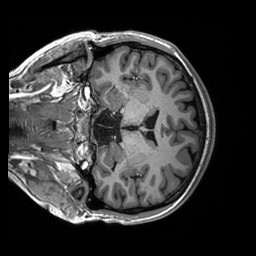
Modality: T1w
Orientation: coronal
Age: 23
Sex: male
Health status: healthy
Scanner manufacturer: siemens
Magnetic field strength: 3 T
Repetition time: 2.53 s
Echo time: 0.00227 s